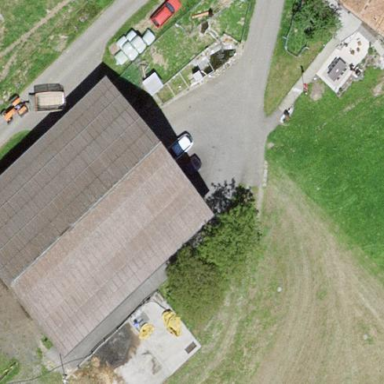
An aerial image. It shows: Farmyard in rural farm setting.